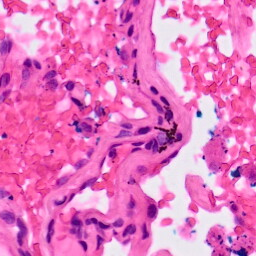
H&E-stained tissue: Lung